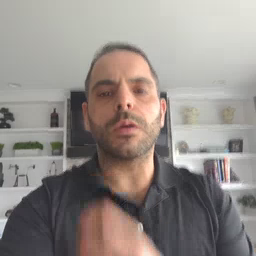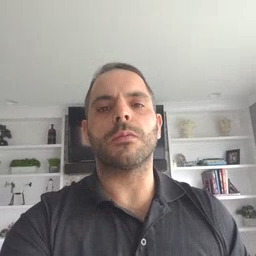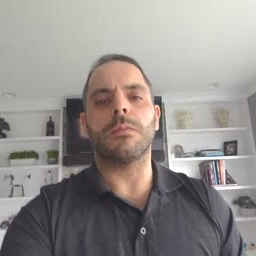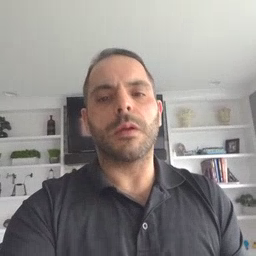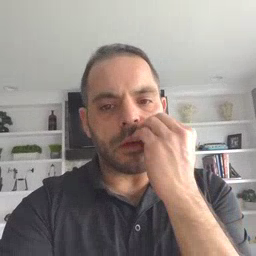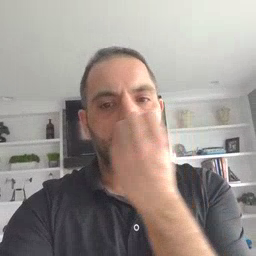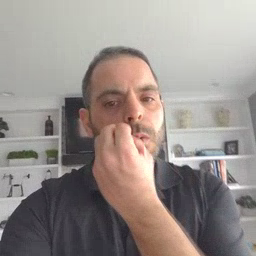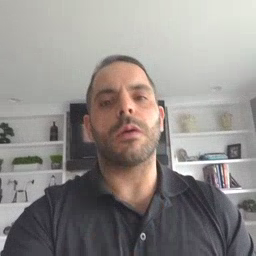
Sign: flower